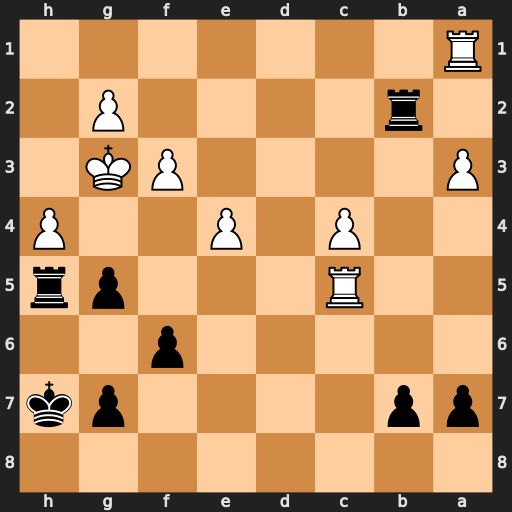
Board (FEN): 8/pp4pk/5p2/2R3pr/2P1P2P/P4PK1/1r4P1/R7
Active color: b
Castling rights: -
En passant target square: -
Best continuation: gxh4+ Kf4 Rxc5